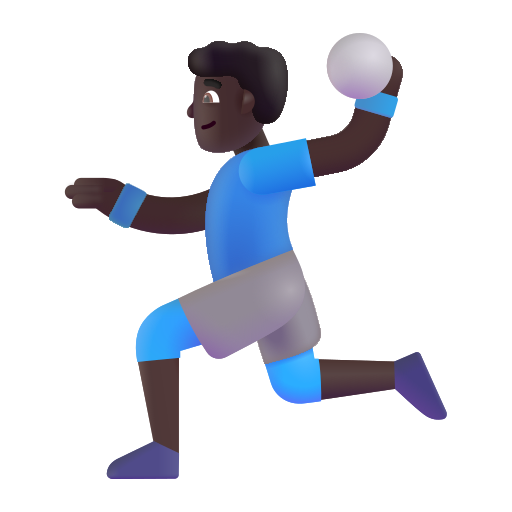
man playing handball color dark